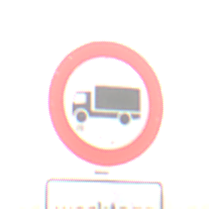
Verkehrszeichen: VerbotFuerKraftfahrzeugeUeberDreiKommaFuenfTonnen
Zusatzzeichen unten: ZeitangabenMitBeschraenkungAufWochentage1
Umgebung: Outdoor, Suburban
Tageszeit: MorningAfternoon
Wetter: Clear
Licht: Natural
Jahreszeit: NotSpecified
Kontrast: HighContrast